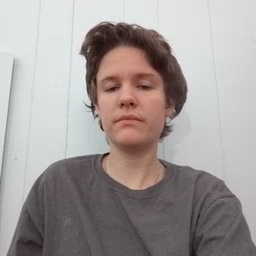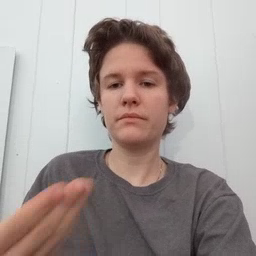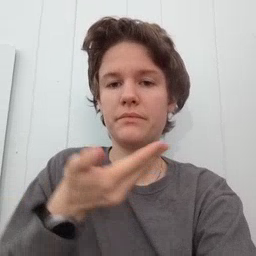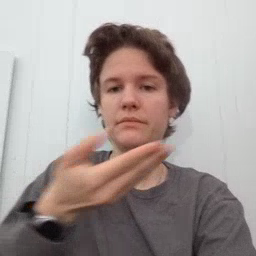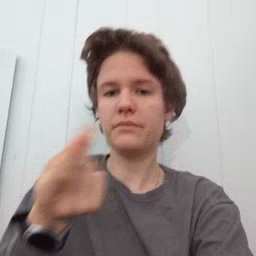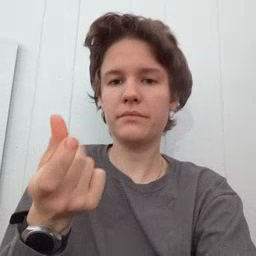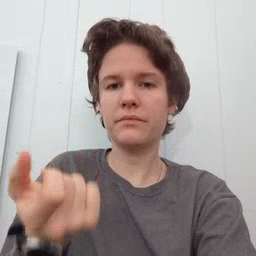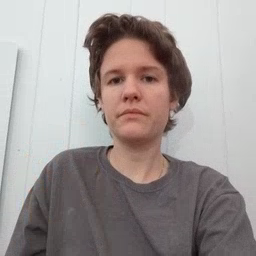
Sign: puppy